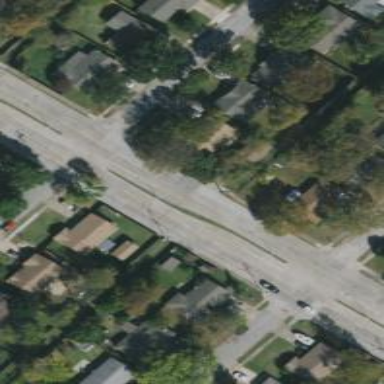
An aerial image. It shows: Secondary road.